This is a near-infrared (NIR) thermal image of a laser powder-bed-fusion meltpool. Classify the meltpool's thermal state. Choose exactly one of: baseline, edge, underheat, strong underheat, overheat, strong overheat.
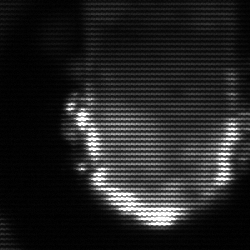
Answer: baseline